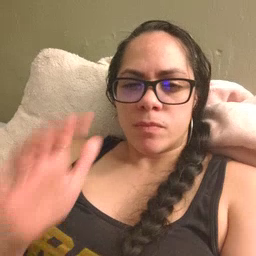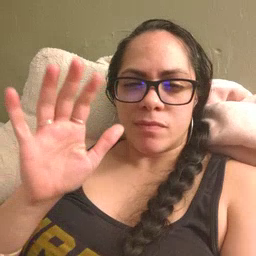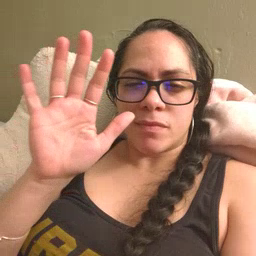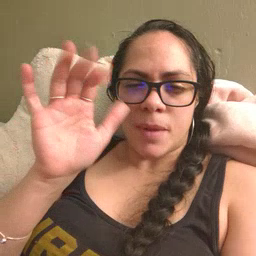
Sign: mitten